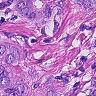
Metastatic tissue present: yes